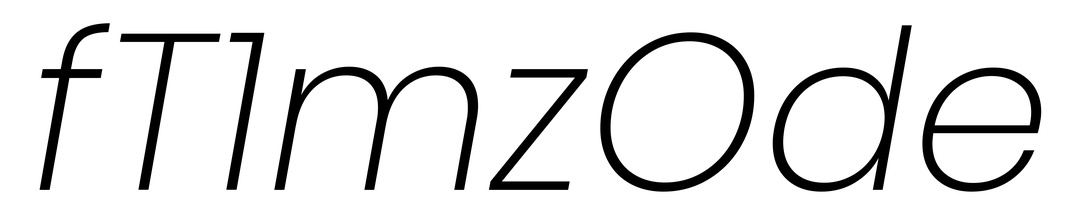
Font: Poppins-ExtraLightItalic